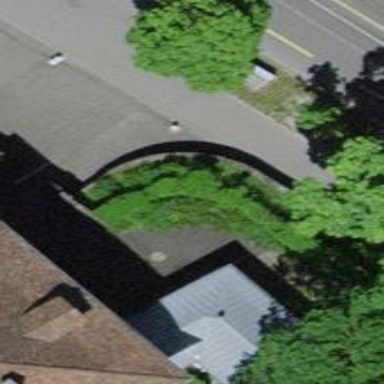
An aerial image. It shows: Retaining wall.